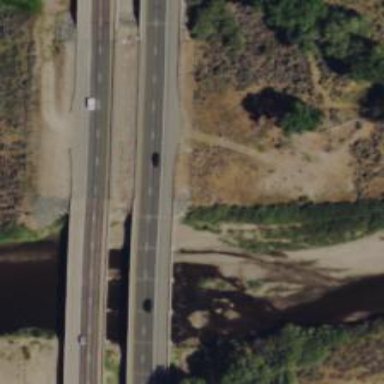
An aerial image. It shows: Asphalt bridge that is part of trunk highway with expressway features.